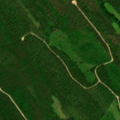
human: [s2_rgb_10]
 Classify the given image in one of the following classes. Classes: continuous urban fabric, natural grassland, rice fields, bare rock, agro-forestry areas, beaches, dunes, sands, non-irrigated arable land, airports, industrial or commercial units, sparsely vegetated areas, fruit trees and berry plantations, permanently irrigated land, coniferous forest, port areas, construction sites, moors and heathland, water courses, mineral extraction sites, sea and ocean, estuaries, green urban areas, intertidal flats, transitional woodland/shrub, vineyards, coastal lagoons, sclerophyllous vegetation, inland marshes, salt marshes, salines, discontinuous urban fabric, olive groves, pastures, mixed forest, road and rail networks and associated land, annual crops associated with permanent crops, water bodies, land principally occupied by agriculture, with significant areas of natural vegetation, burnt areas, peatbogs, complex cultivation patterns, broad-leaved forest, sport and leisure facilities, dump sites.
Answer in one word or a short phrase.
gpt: coniferous forest, mixed forest, transitional woodland/shrub